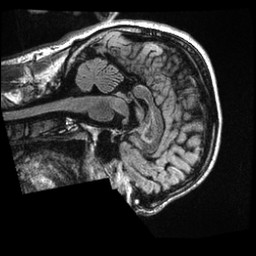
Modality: T1w
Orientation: sagittal
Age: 22
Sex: male